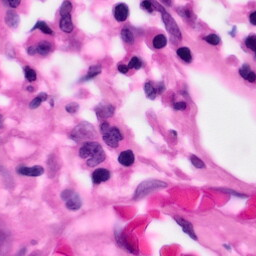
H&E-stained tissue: Pancreatic